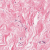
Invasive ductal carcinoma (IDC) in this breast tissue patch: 0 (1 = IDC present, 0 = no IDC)